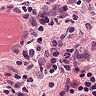
Metastatic tissue present: no